Interaction volume radius: 5 \u00c5
Interaction volume height: 20 \u00c5
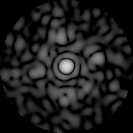
Disorder parameter: 0.8572